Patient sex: F
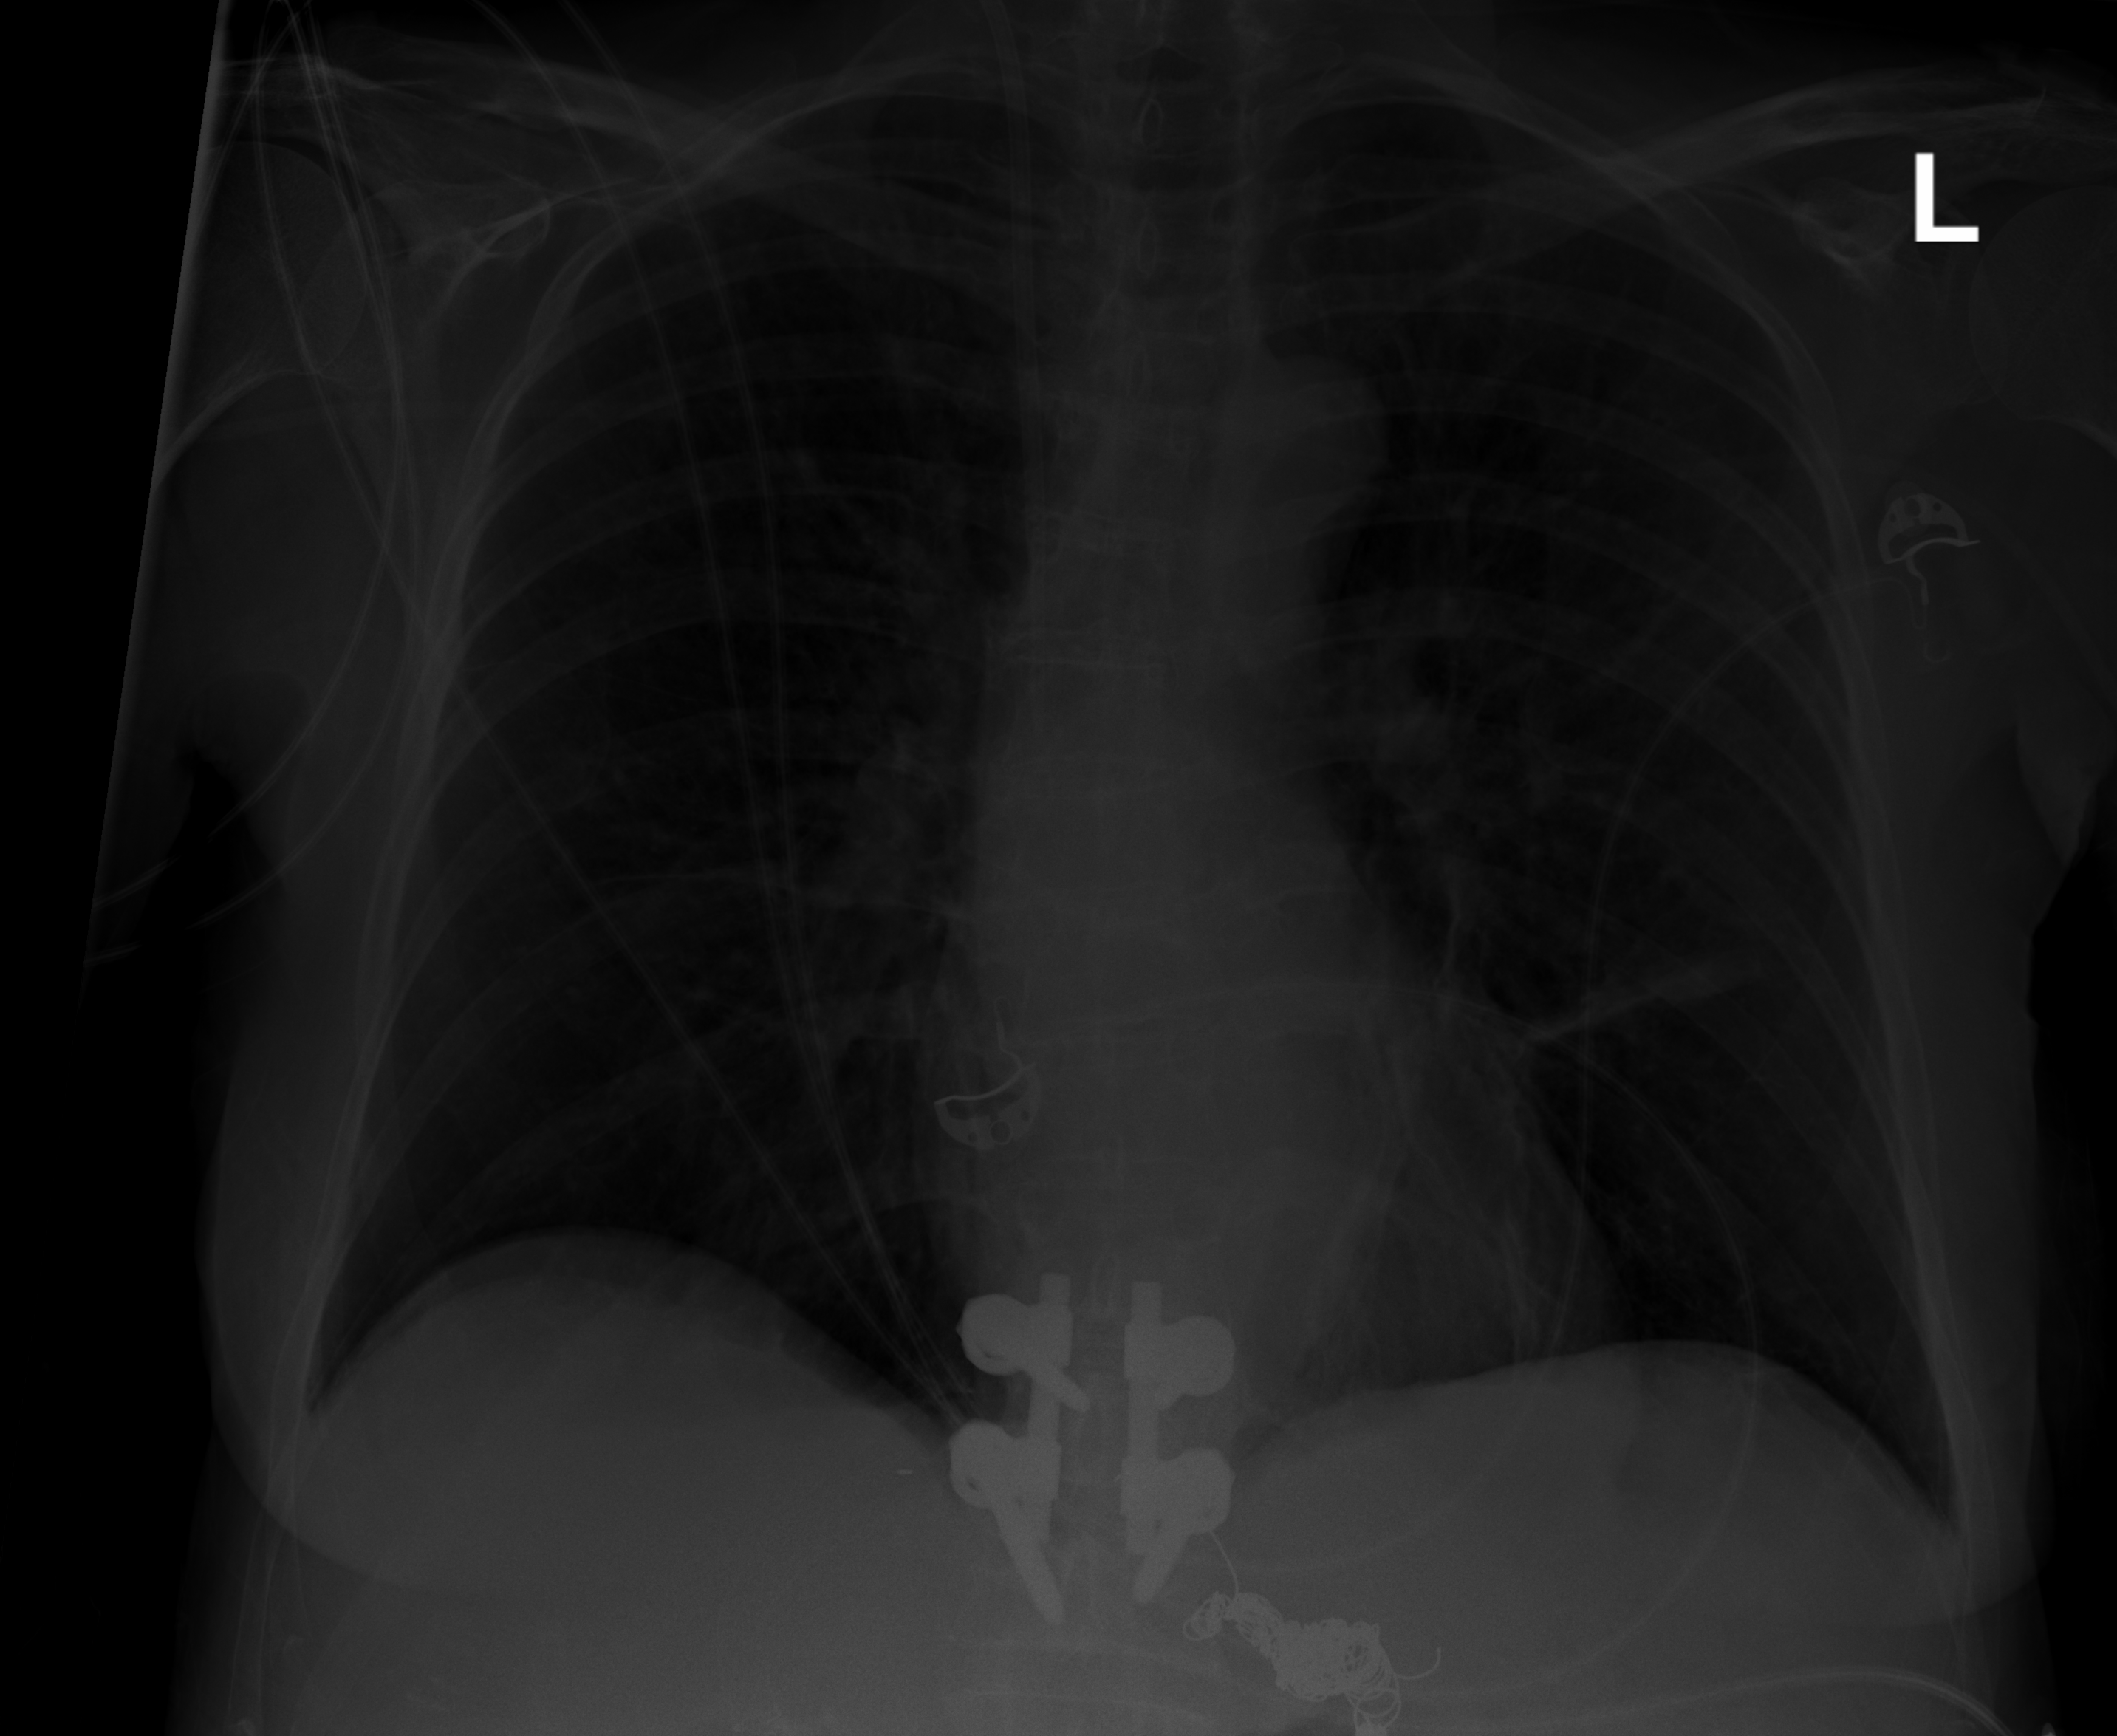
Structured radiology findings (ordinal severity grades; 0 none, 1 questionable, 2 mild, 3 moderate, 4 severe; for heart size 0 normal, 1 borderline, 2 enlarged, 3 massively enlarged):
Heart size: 0
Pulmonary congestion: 0
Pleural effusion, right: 0
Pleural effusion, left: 0
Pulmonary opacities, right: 0
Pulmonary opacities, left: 0
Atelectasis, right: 0
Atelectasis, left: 2